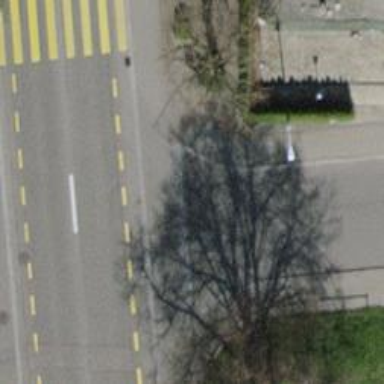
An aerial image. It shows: Unmarked crossing on the road.